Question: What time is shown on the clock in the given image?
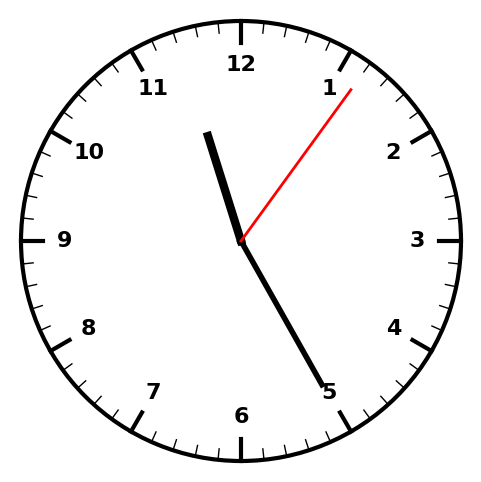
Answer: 11:25:06